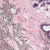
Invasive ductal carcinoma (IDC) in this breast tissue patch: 0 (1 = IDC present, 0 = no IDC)